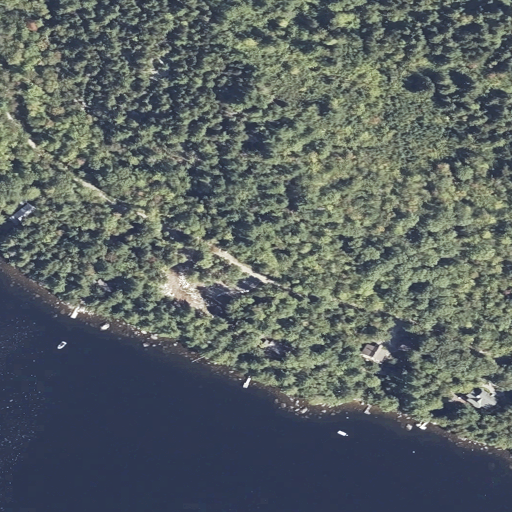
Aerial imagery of bench in Maine named Porcupine Ledge containing open water, evergreen forest, mixed forest, deciduous forest, open development, woody wetlands, and herbaceous wetlands